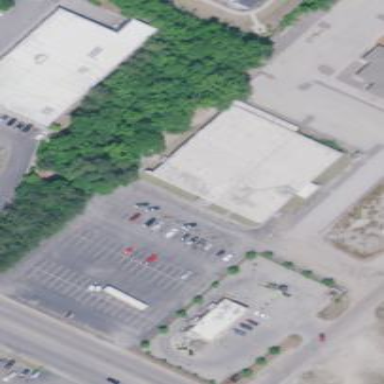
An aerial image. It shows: Building that houses bowling alley.